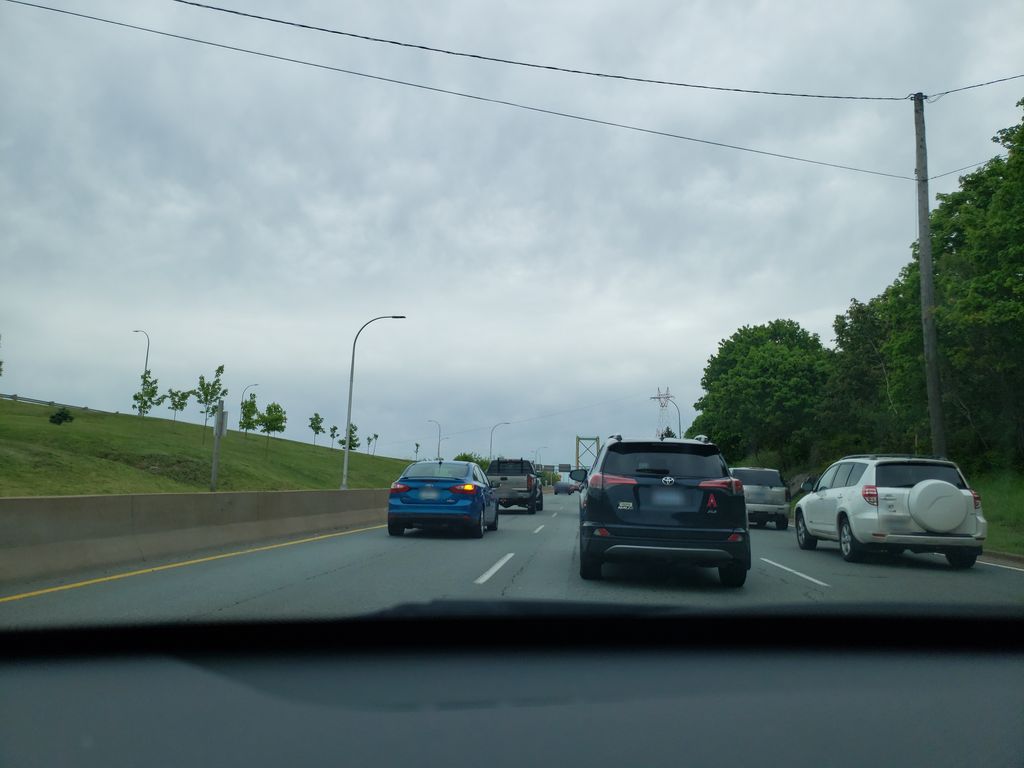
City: halifax